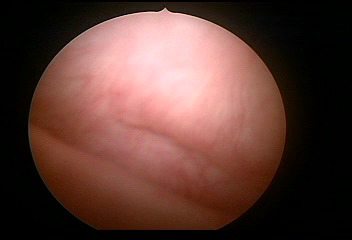
Modality: WLC
Class: Normal mucosa
Bladder cancer association: No